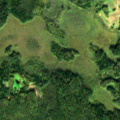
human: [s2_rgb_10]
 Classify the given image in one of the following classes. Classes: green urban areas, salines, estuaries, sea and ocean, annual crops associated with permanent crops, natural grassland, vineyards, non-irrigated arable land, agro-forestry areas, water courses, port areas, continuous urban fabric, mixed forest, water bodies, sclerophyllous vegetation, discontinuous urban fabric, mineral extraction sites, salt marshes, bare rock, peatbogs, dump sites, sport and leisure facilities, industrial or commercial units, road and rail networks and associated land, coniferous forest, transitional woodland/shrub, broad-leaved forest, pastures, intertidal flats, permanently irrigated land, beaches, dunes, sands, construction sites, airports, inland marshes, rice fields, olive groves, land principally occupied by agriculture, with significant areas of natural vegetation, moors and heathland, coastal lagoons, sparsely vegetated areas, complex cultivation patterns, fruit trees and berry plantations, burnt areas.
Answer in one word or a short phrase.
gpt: land principally occupied by agriculture, with significant areas of natural vegetation, mixed forest, peatbogs